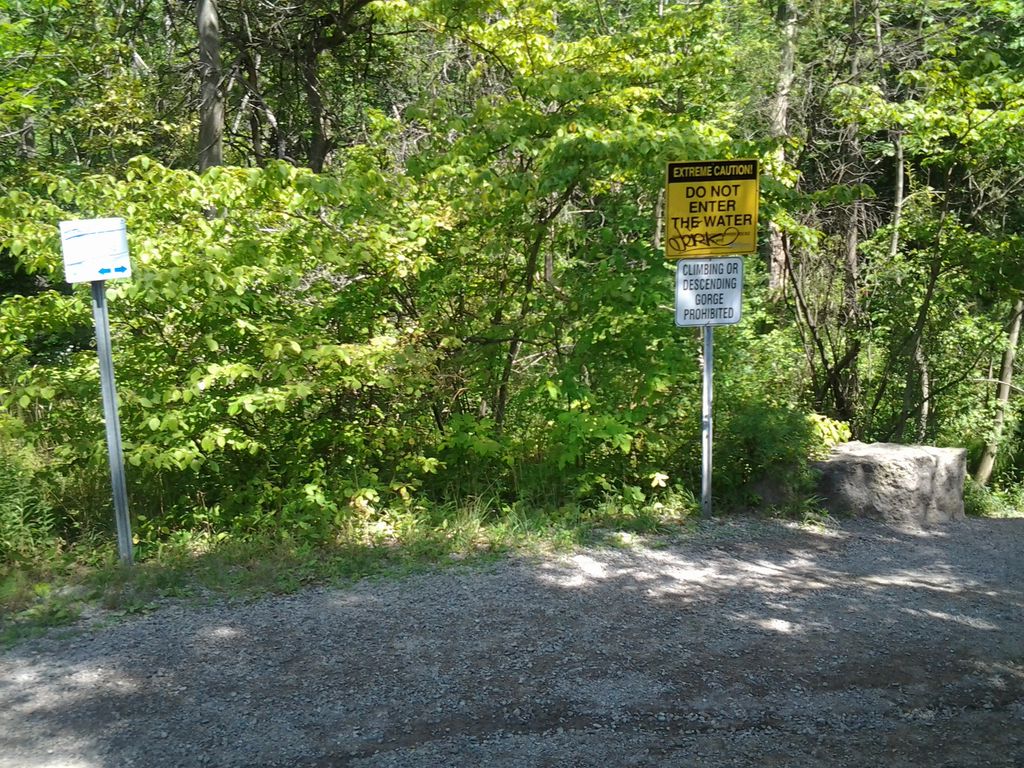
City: hamilton